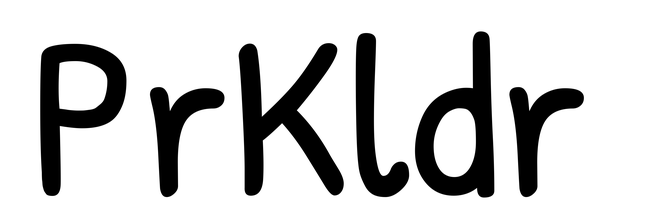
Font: PatrickHand-Regular